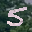
Label: 5